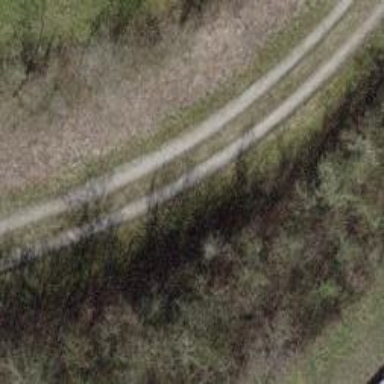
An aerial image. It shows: Track with compacted grade3 surface.